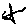
Label: cloud